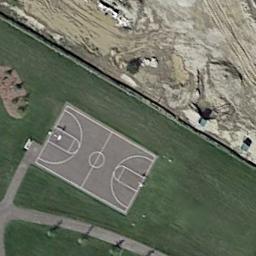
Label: basketball_court